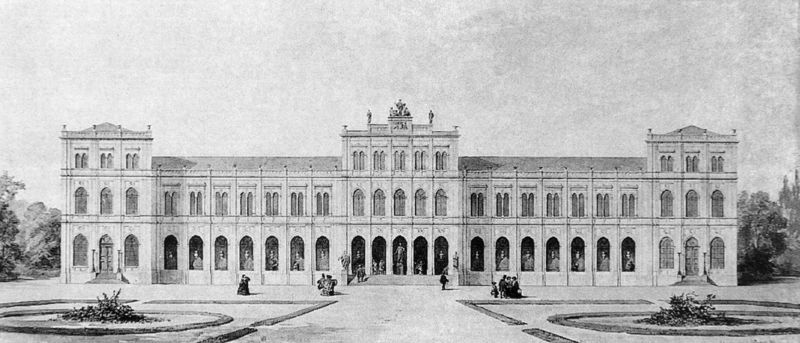
Titel: Entwurf zum Bayerischen Nationalmuseum in der Maximilianstraße 42 in München (heute Völkerkundemuseum)
Künstler: Georg Dollmann
Standort: München
Institution: Stadtmuseum, Graphische Sammlung
Schlagwörter: baum, flügel, himmel, weiß, bäume, frauen, menschen, fenster, grau, hell, lampen, lichter, männer, schwarz, säule, säulen, tür, zeichnung, dach, gebäude, haus, park, parkanlage, rasen, schloss, weg, wiese, leute, architektur, barock, kleidung, busch, büsche, pfad, sträucher, wege, standfigur, kind, klassizismus, pflanze, pflanzen, front, gotik, renaissance, rokoko, wald, brunnen, turm, bassin, garten, skulptur, sitz, ansicht, bogen, fassade, türen, grafik, hecke, hof, platz, figuren, kies, rundbogen, treppe, treppen, kaiser, könig, symmetrie, verzierung, stuck, stufen, tor, galerie, foto, fotografie, bögen, eingang, eingänge, türme, palast, druck, schwarz weiss, herrscher, arkaden, photo, tore, seiten, skulpturen, plastiken, risalit, statuen, spitzbogen, residenz, rundbögen, beet, beete, historismus, etagen, geschosse, parterre, plan, ausgang, achsen, museum, spaziergänger, prunk, stockwerke, mittelteil, geschoss, europa, aufriss, mittelrisalit, risalite, rondell, srchitektur, rundbogenfenster, ordnung, seitenrisalit, bekrönung, kurhaus, biforium, hecken, rabatten, prächtig, broderie, lustwandeln, oirtal, rennaissence, runfbogen, treppeb, wandeln, garen, schloßgarten, baden baden, residen